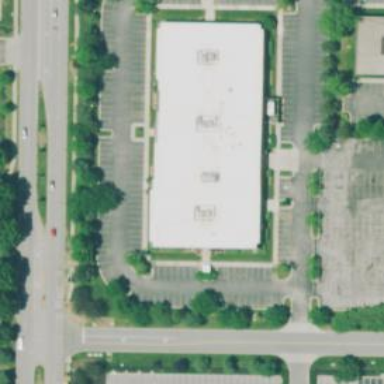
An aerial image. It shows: Commercial building.